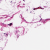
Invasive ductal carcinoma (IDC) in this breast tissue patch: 0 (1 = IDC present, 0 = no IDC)